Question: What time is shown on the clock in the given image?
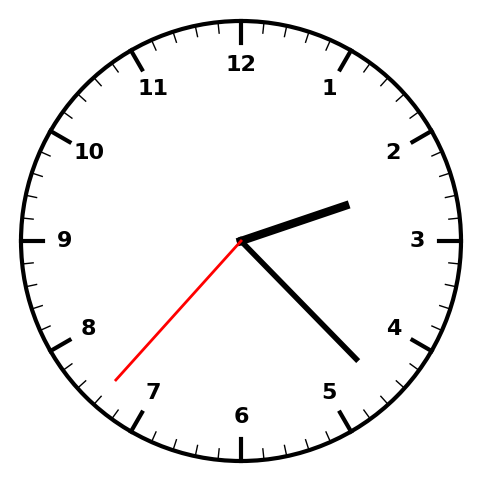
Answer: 02:22:37